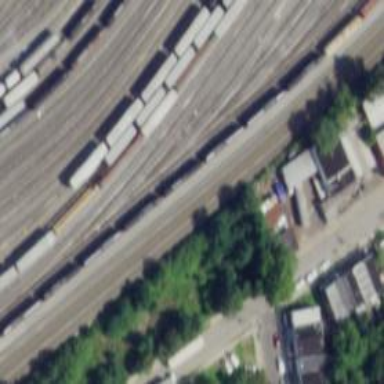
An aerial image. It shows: Railway yard.